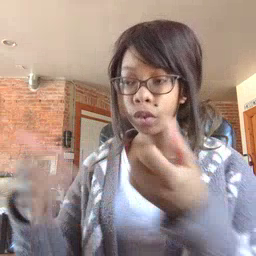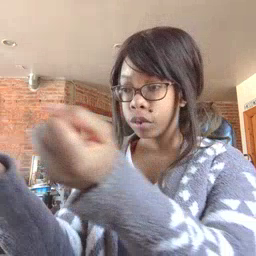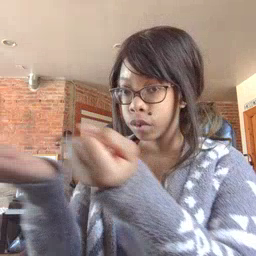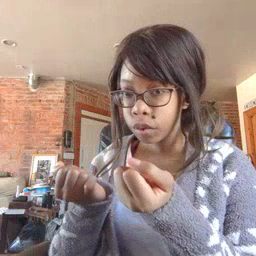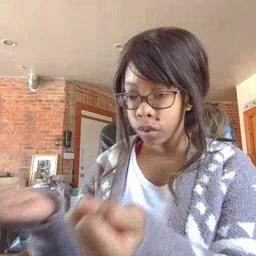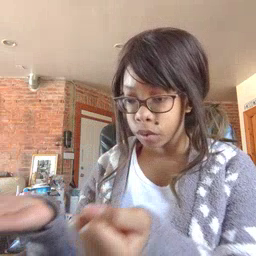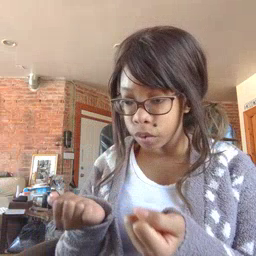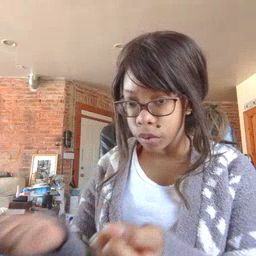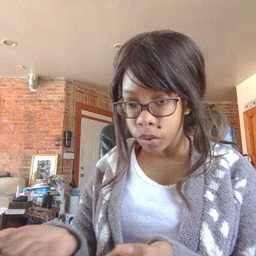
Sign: drawer